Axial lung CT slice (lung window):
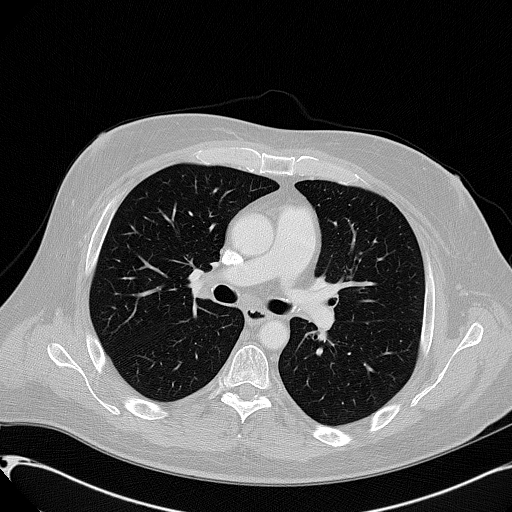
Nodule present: no